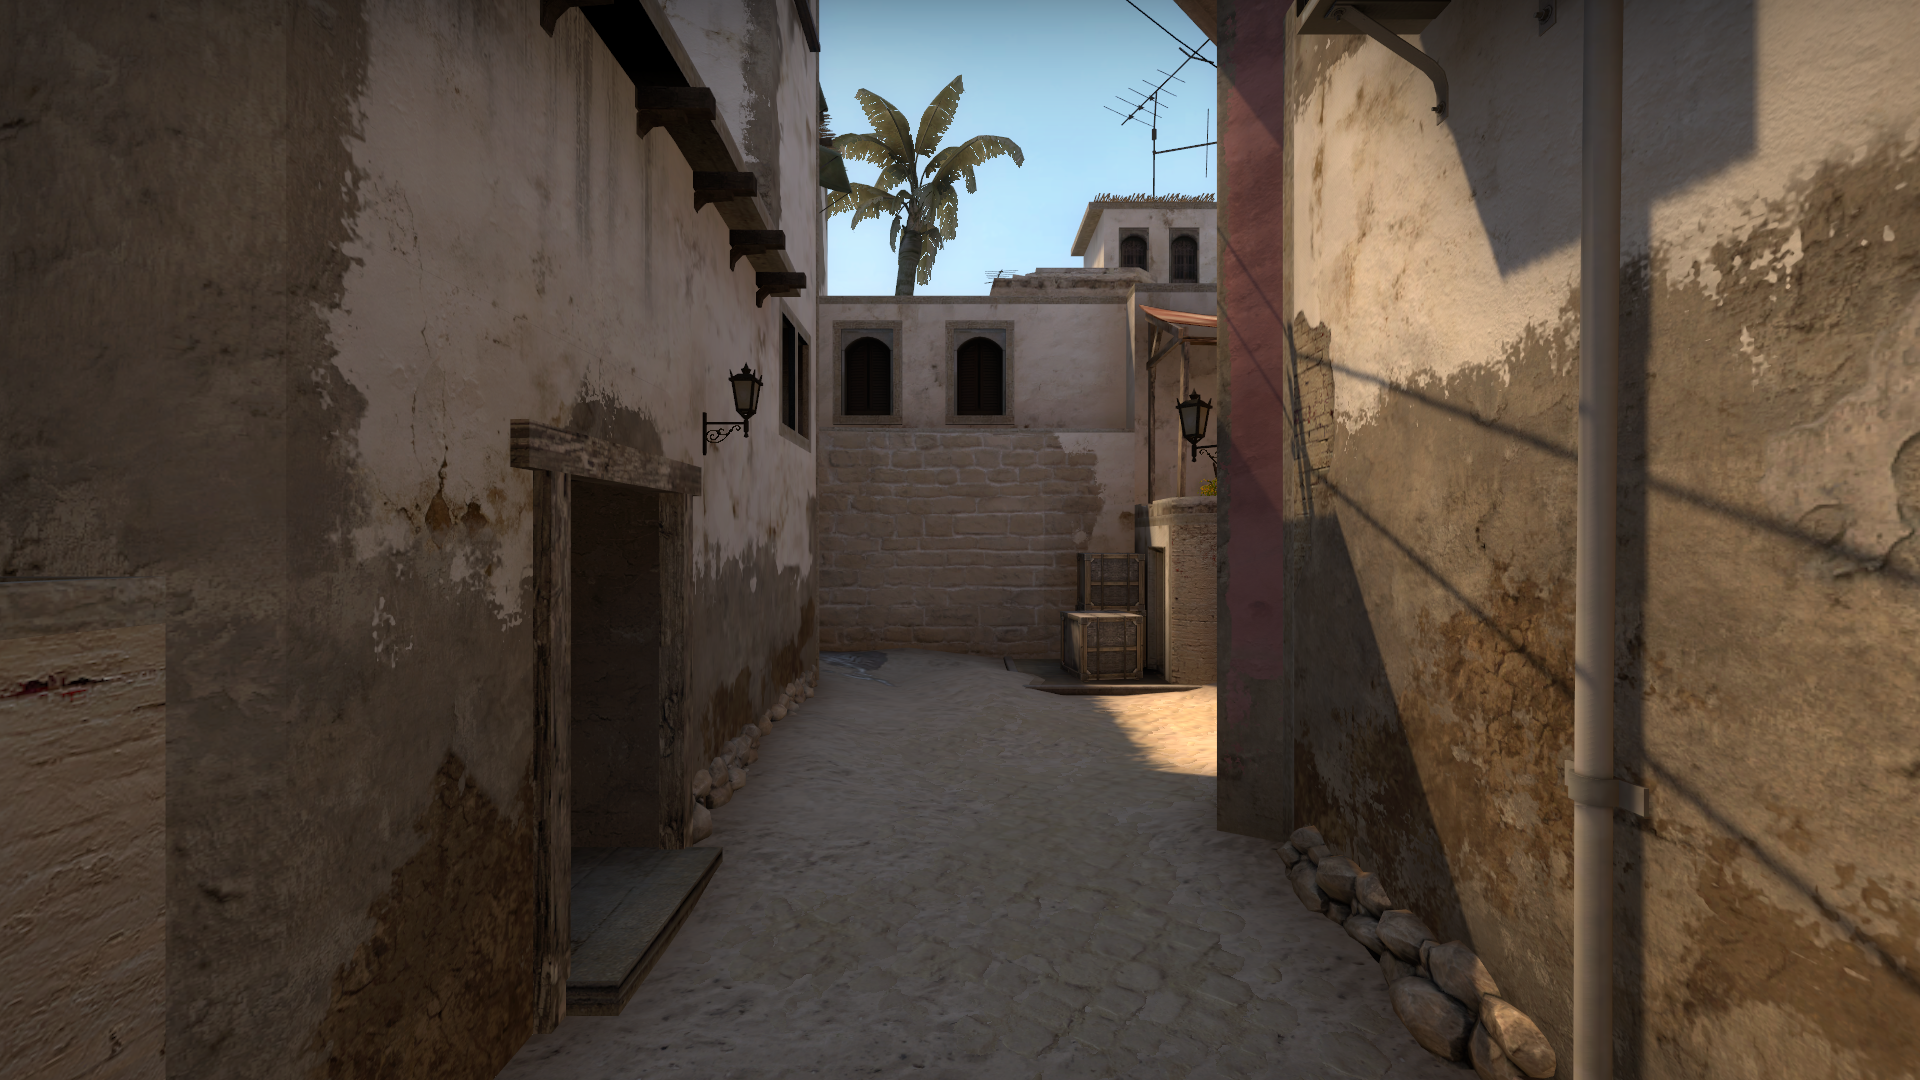
Map: de_mirage